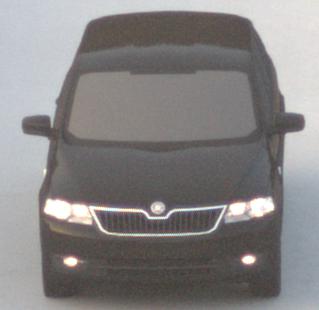
Make: Skoda
Model: Rapid Spaceback 1.2 TSI
Detailed model: Rapid Spaceback
Model produced from: 2013/10
Model produced until: 2015/04
Doors: 5
Color: black
Road condition: dry road
Daytime: sunrise or sunset
Contrast: low contrast